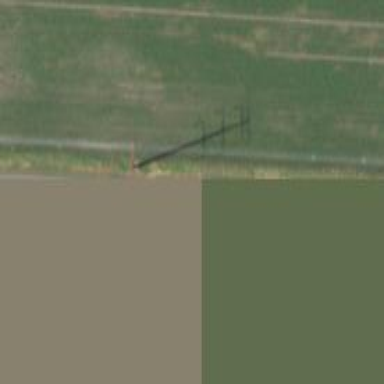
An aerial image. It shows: Power tower.